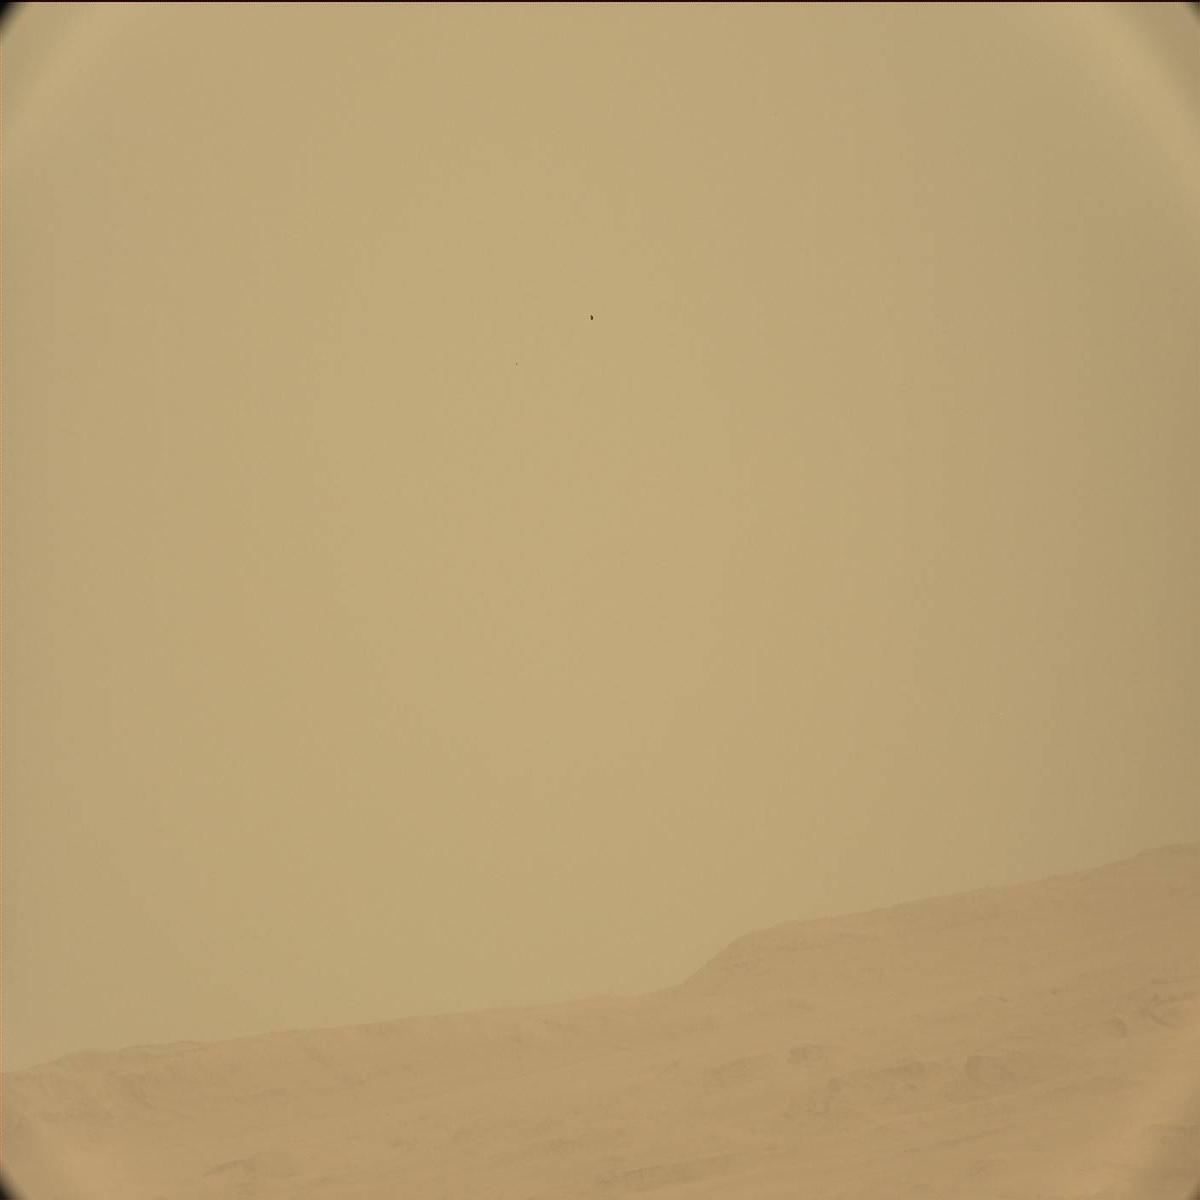
Terrain classes present: Ridge, Sky